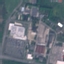
Label: Industrial